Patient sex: M
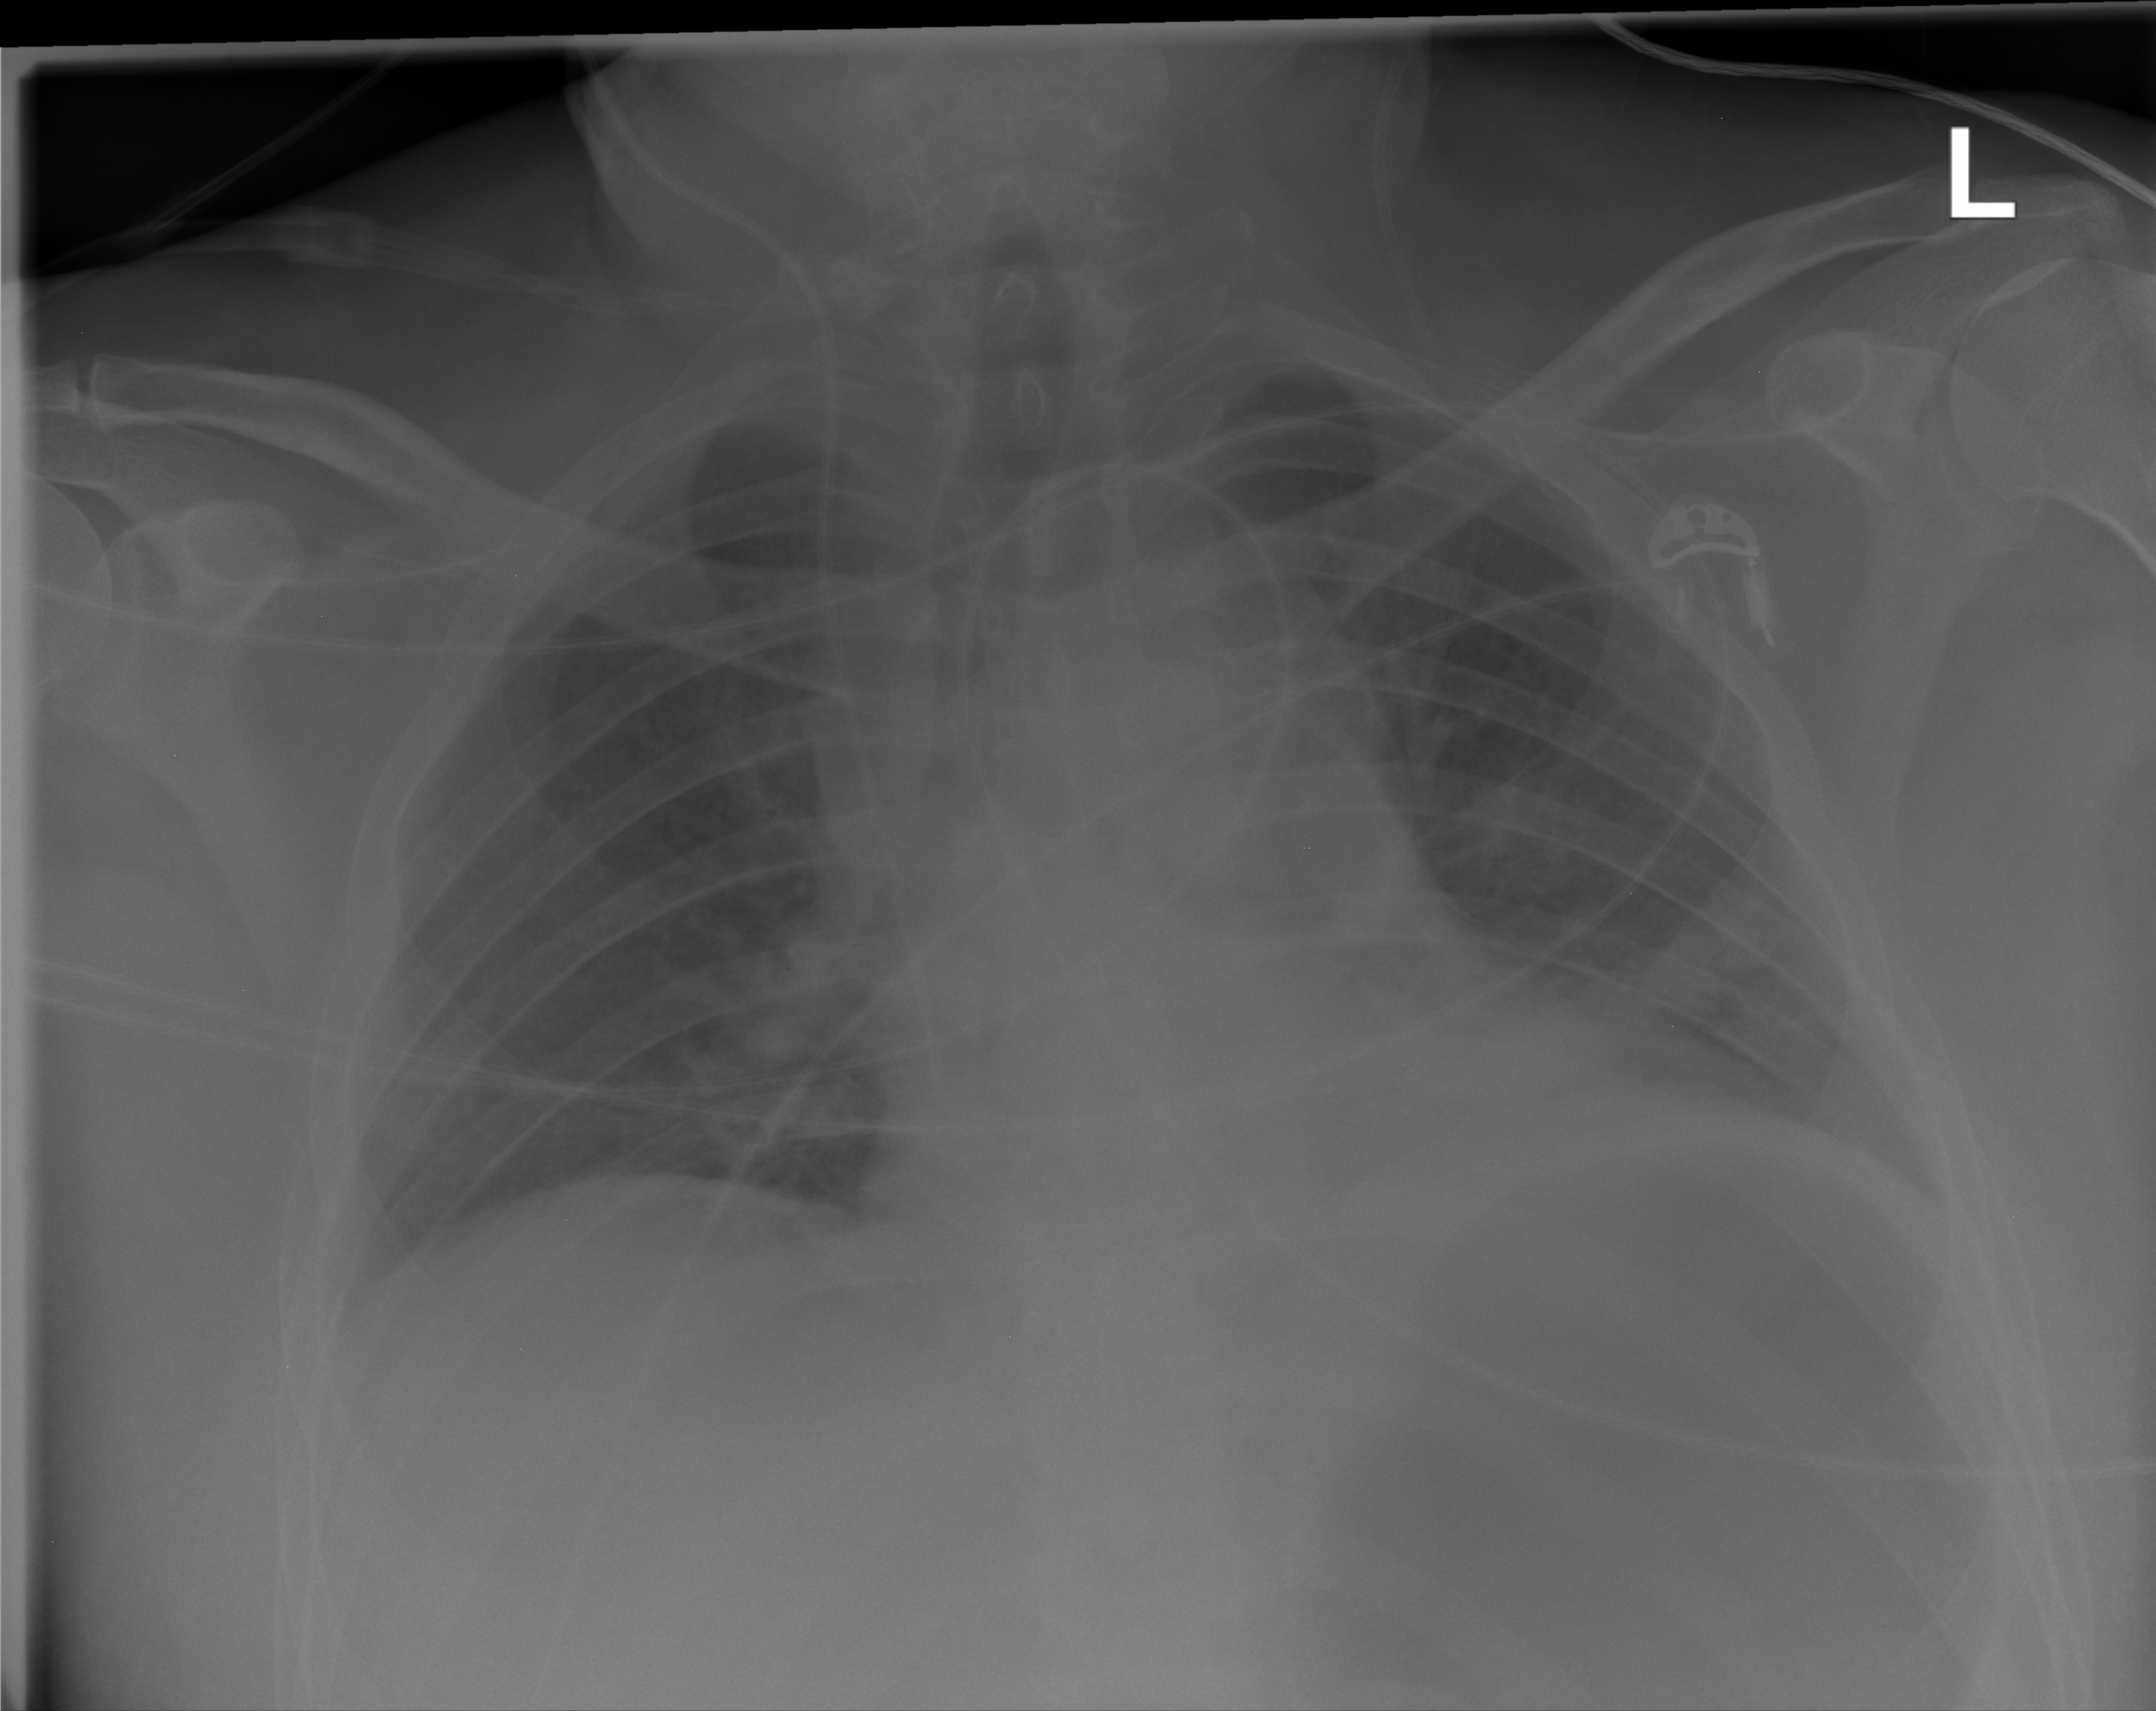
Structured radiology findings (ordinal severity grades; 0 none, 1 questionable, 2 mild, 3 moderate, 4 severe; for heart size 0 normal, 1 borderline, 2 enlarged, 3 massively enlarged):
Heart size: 0
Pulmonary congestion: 0
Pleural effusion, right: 0
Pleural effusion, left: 0
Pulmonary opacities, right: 0
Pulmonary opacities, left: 0
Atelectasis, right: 0
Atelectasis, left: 2